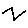
Label: zigzag